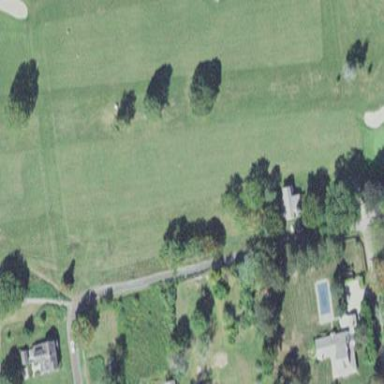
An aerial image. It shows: Golf fairway in the image.